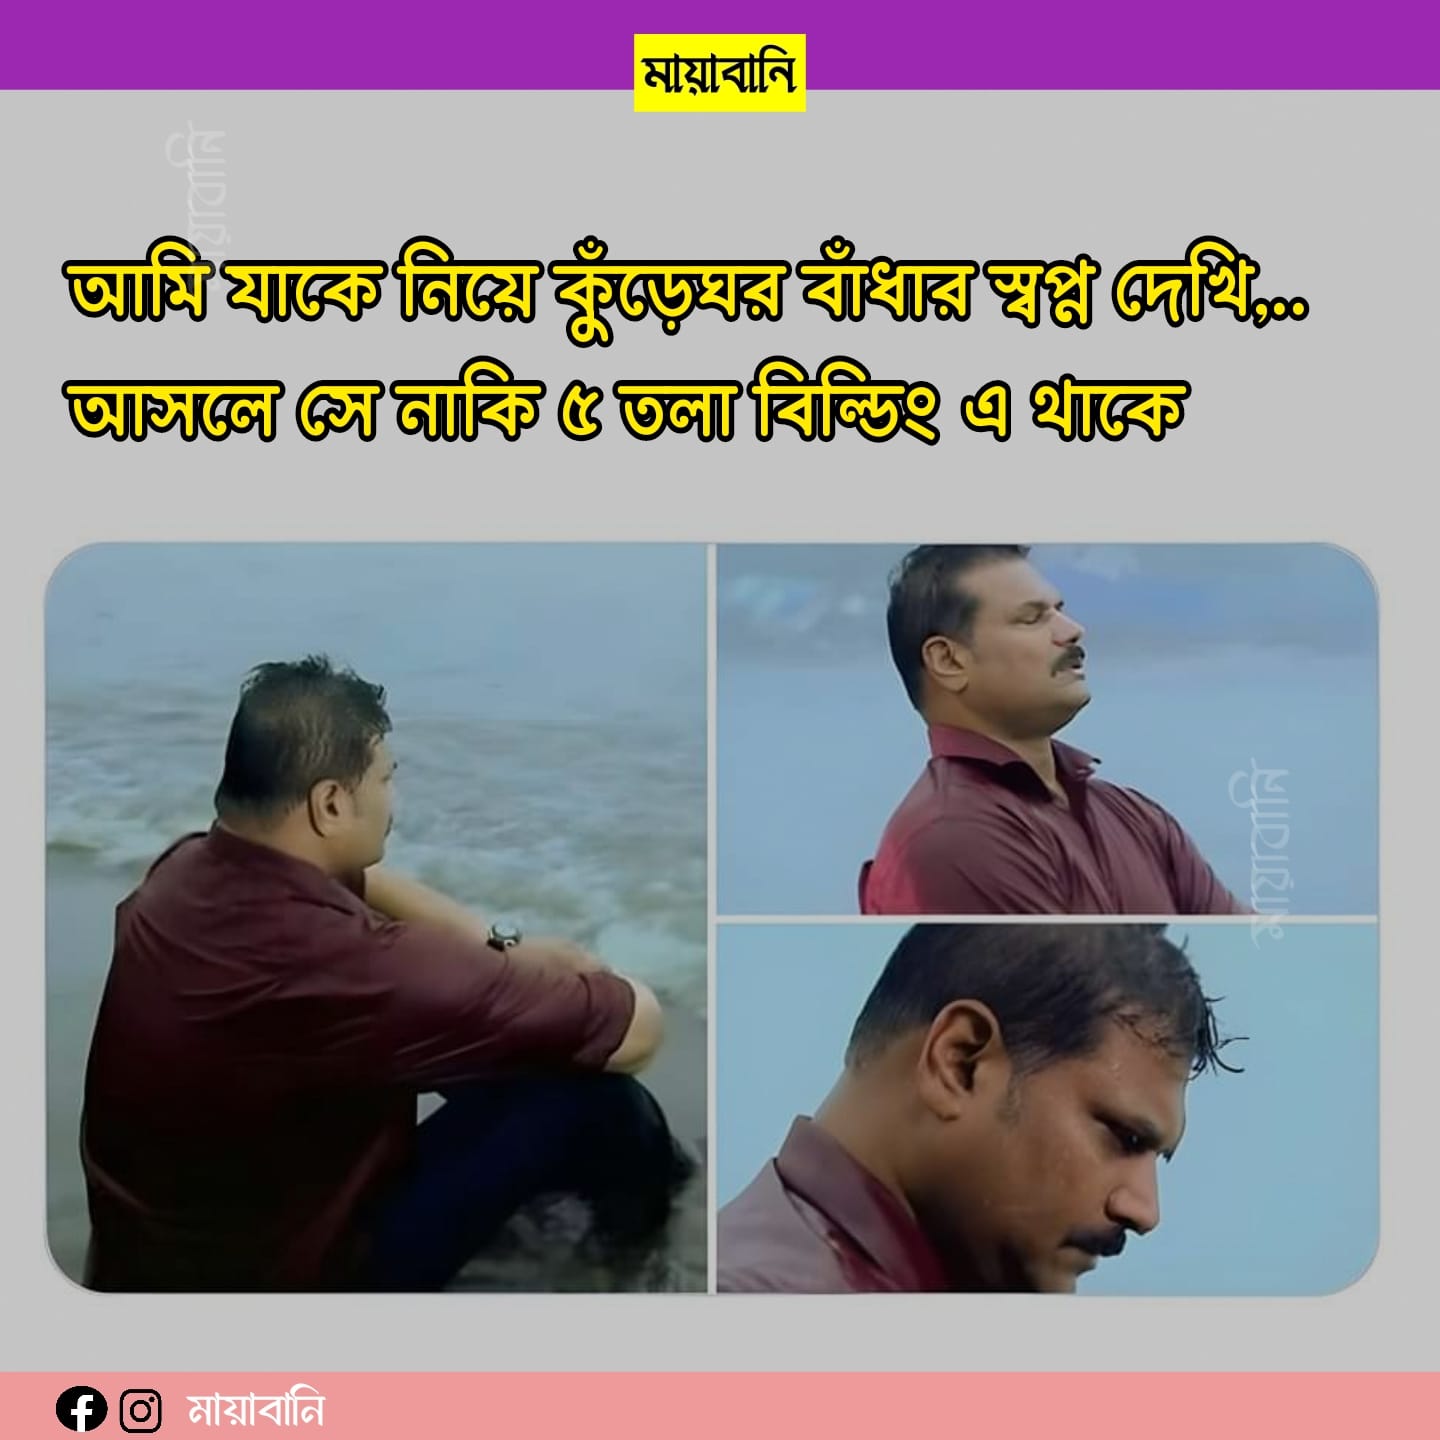
Text: আমি যাকে নিয়ে কুঁড়েঘর বাঁধার স্বপ্ন দেখি আসলে সে নাকি ৫ তলা বিল্ডিং এ থাকে
Label: Non Hate